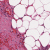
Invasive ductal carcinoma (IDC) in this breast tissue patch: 0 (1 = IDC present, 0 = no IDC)